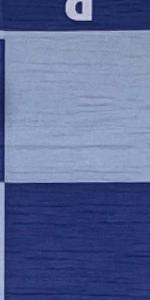
Label: Empty